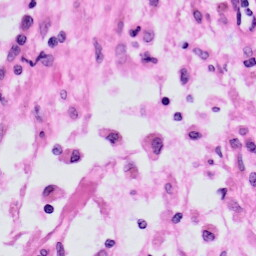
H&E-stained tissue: Skin